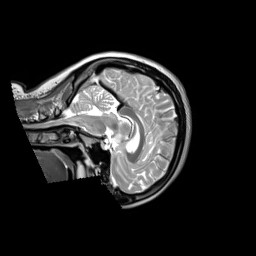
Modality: T2w
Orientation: sagittal
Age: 23
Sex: female
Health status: ill
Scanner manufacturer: siemens
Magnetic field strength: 3 T
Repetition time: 2.8 s
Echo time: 0.326 s